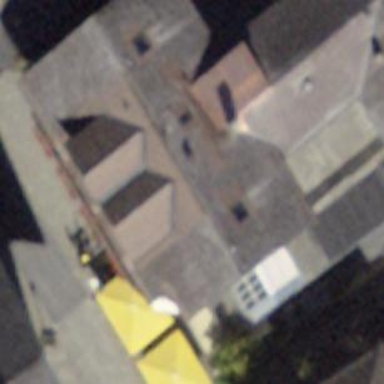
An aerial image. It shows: Hotel building.